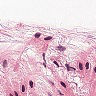
Metastatic tissue present: no